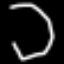
Label: octagon